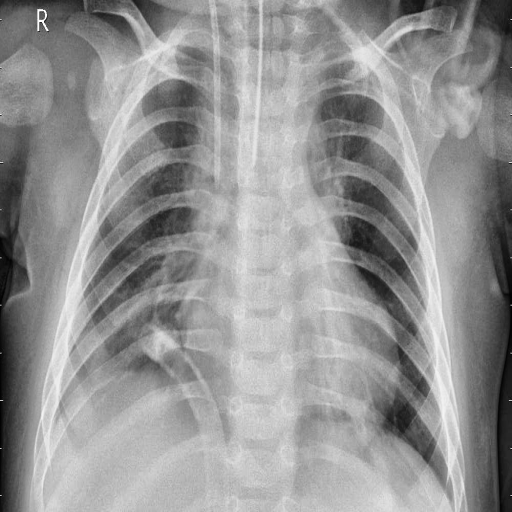
Finding: PNEUMONIA